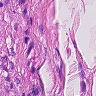
Metastatic tissue present: yes